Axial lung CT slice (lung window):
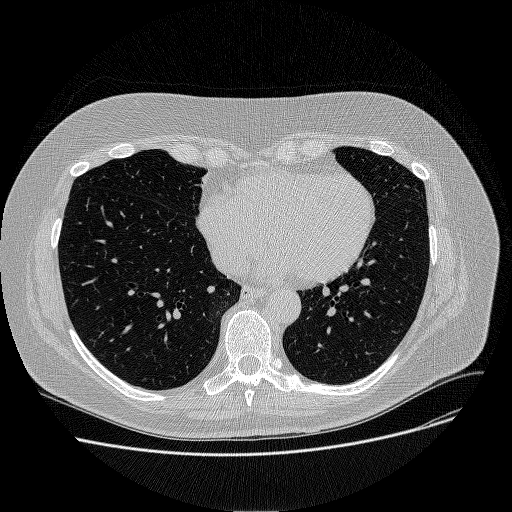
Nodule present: no